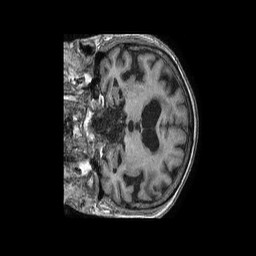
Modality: T1w
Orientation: coronal
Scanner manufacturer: philips
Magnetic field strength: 1.5 T
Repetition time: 0.007661 s
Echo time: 0.003484 s